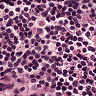
Metastatic tissue present: no